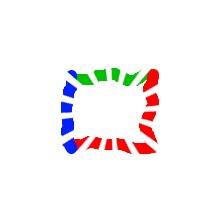
Shape: square